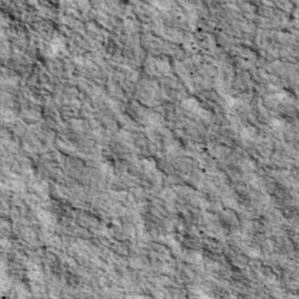
Label: non_frost